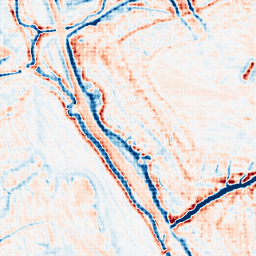
Category: edge_preserving
Decomposition family: bilateral
Decomposition parameters: d: 15
sigma_color: 100
sigma_space: 100
Upsampling method: sinc_hamming
Upsampling parameters: scale: 4
kernel_size: 4
Upsampling scale: 4